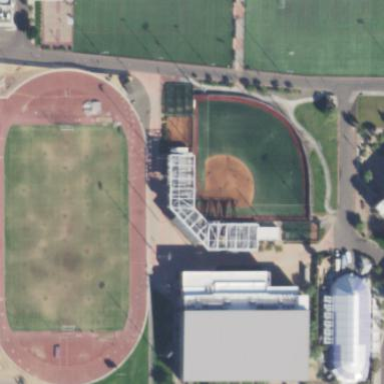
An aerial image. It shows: Stadium.